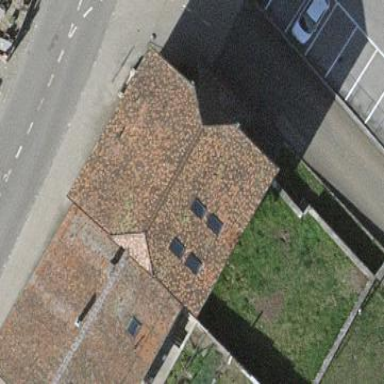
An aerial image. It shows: Simple and straightforward house.